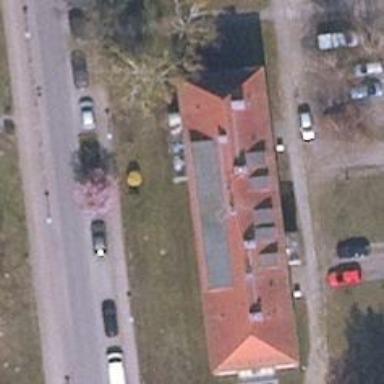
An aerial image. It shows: Image showing building with apartments.